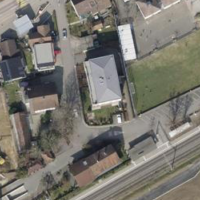
EUNIS habitat code: 54
Species observed at this site:
Bellis perennis
Anthyllis vulneraria